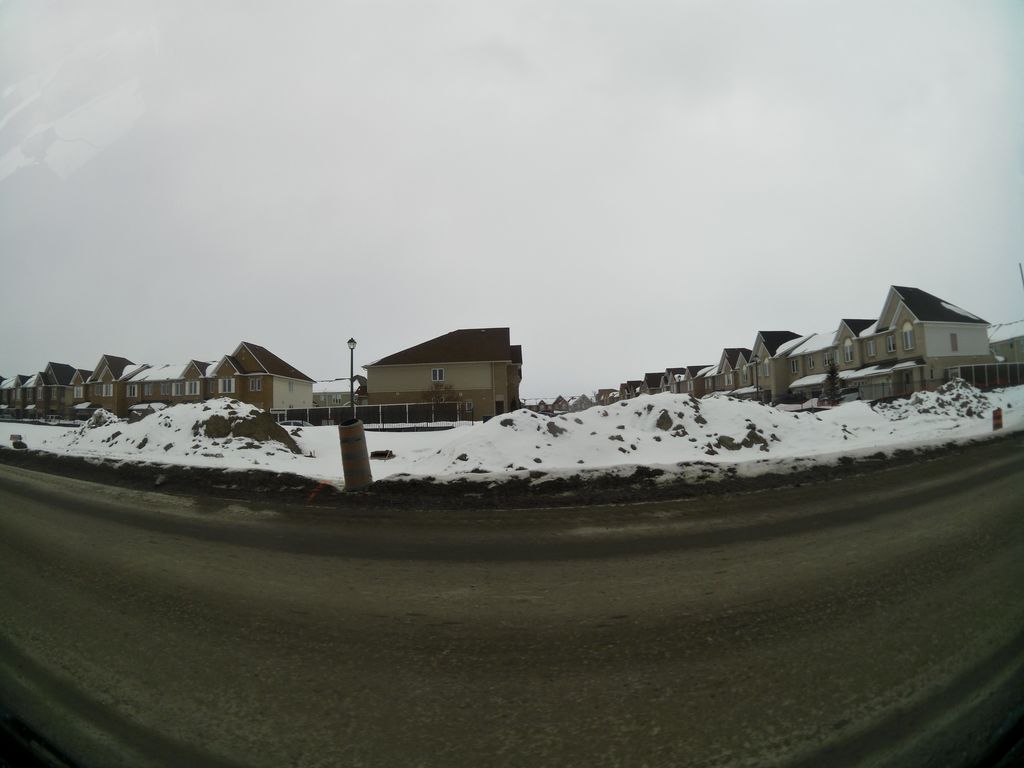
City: ottawa-gatineau